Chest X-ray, PA view. Patient: 40 years old, sex M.
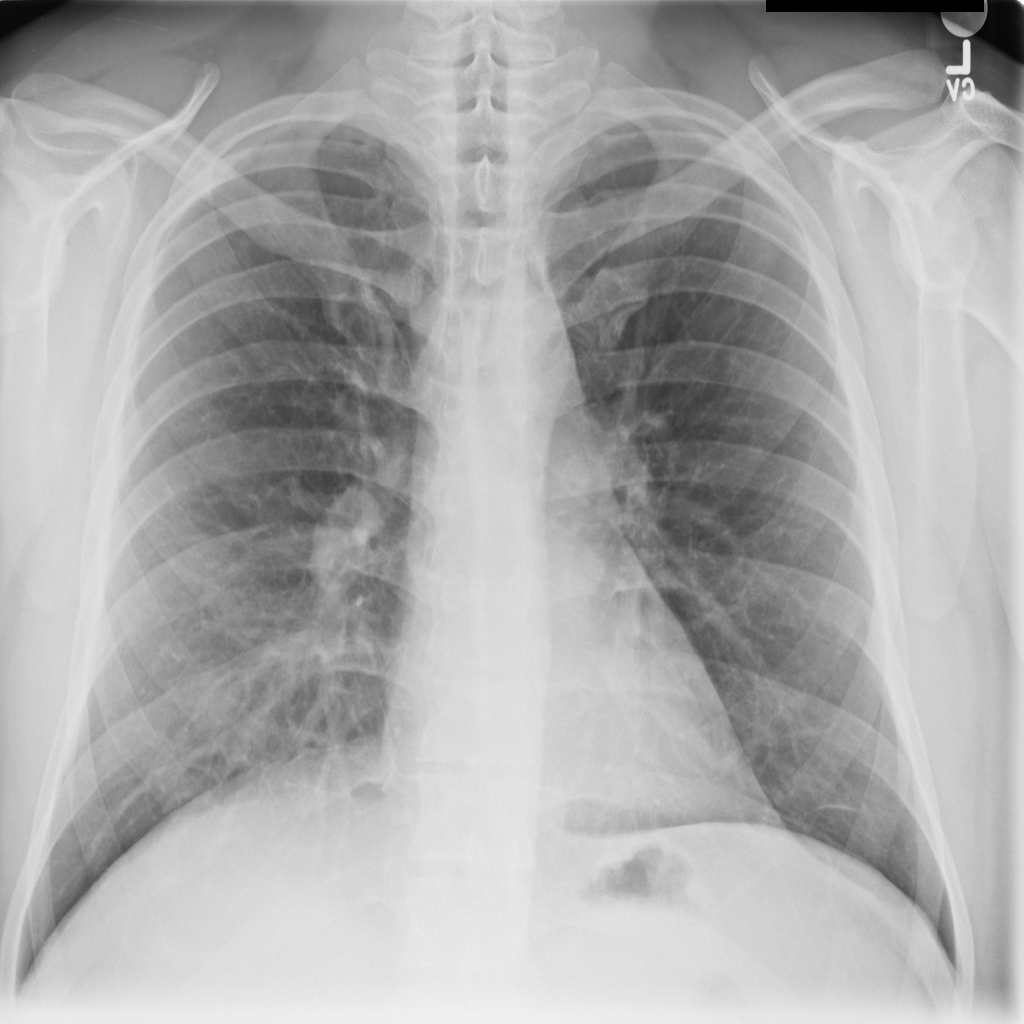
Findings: Mass